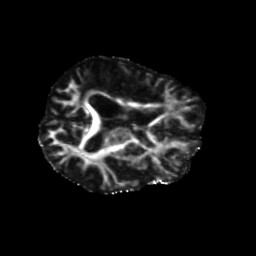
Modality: FA
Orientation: axial
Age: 54
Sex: male
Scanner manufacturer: siemens
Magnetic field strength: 3 T
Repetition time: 5.25 s
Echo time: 0.08 s